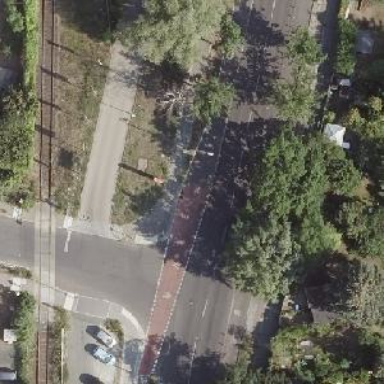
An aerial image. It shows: Secondary road with asphalt surface and sidewalks on both sides. The road also has cycle tracks on both sides.